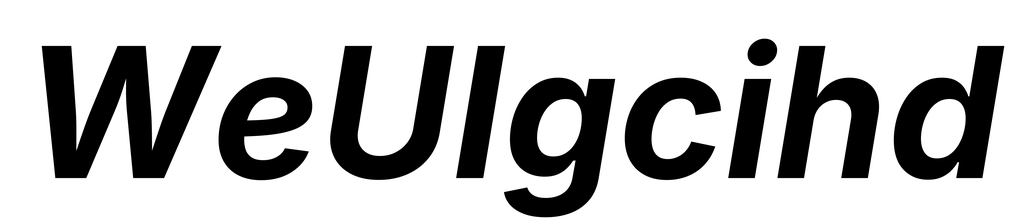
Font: Inter-Italic_Bold_Italic